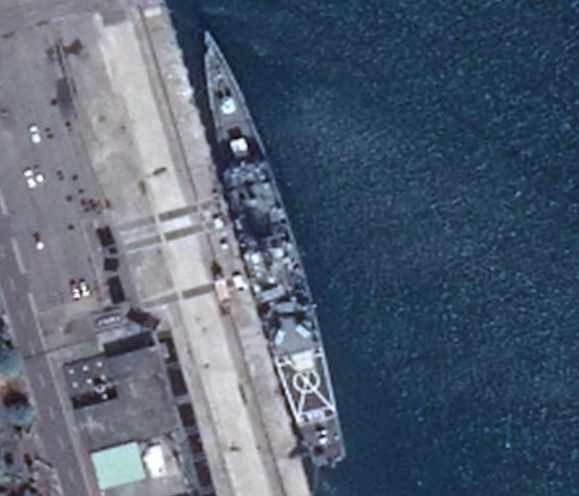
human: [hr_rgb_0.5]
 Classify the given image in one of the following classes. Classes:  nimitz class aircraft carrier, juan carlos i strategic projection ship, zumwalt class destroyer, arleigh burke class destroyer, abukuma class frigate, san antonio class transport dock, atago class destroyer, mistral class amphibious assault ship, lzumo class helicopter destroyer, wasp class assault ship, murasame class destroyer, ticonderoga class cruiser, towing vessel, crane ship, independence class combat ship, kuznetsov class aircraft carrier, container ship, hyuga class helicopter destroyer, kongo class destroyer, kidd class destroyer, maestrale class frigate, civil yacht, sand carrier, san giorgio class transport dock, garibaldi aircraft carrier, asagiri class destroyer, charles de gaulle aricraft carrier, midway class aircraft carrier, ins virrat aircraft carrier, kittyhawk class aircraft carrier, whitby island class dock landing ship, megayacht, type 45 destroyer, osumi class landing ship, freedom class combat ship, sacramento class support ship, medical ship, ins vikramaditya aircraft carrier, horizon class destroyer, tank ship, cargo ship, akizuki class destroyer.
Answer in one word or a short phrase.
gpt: Kidd class destroyer